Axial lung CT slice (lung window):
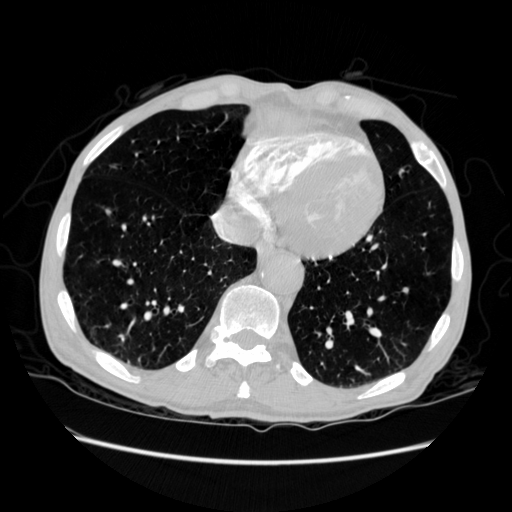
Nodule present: no